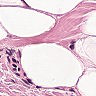
Metastatic tissue present: no